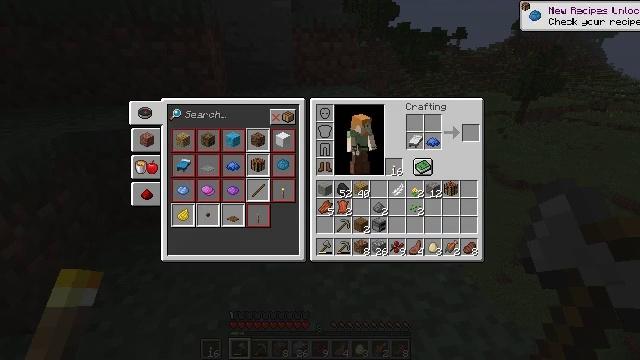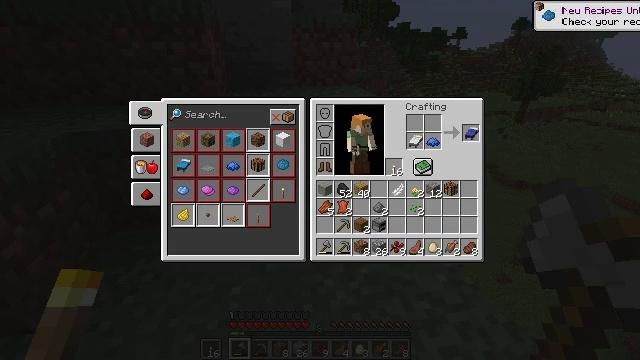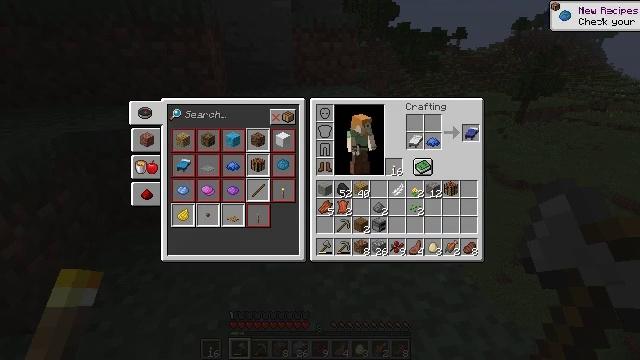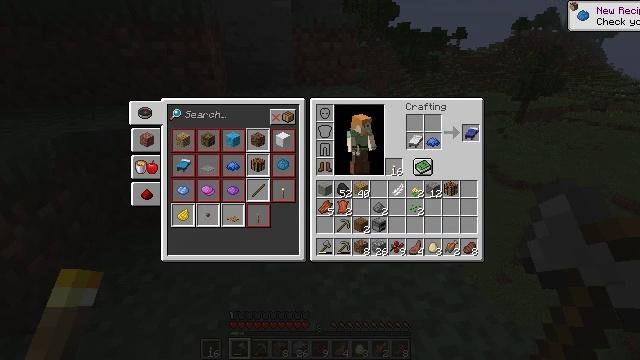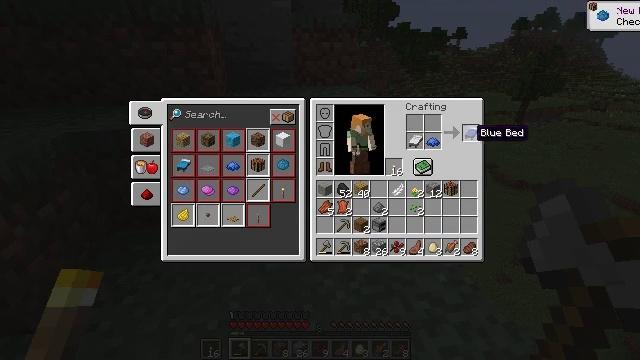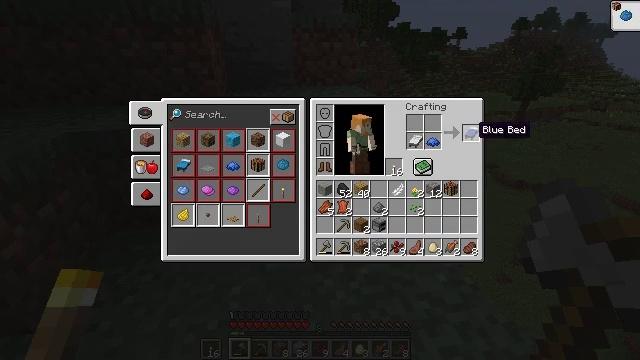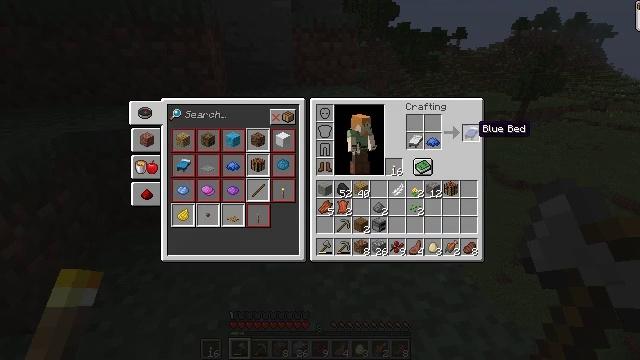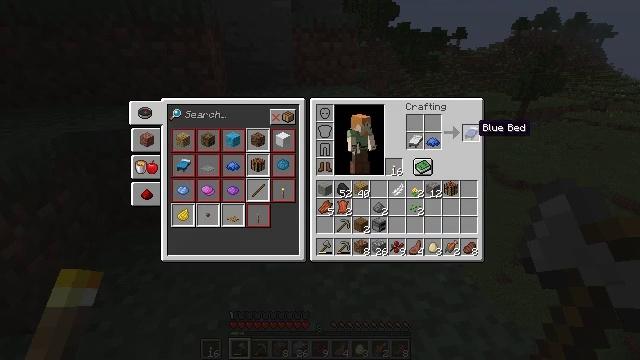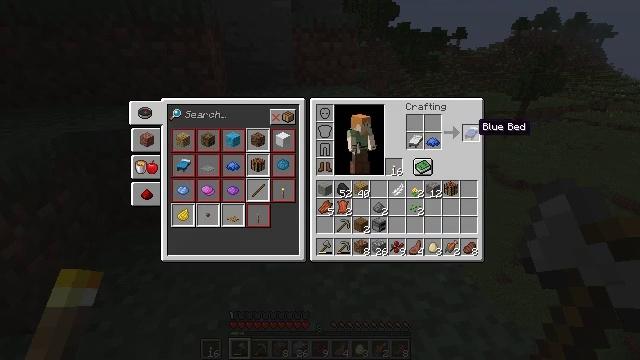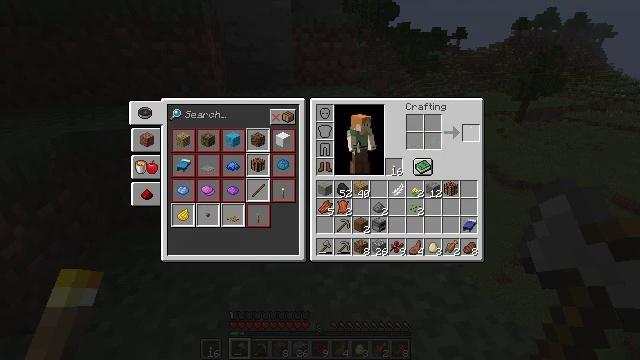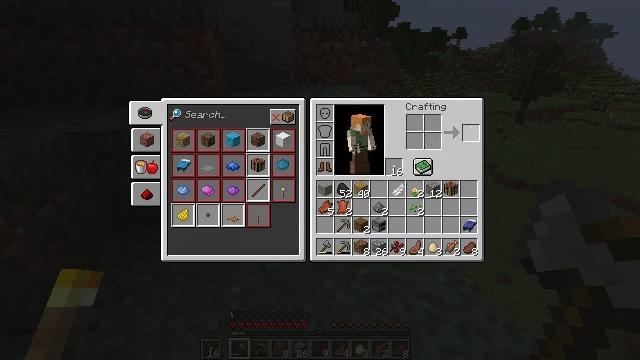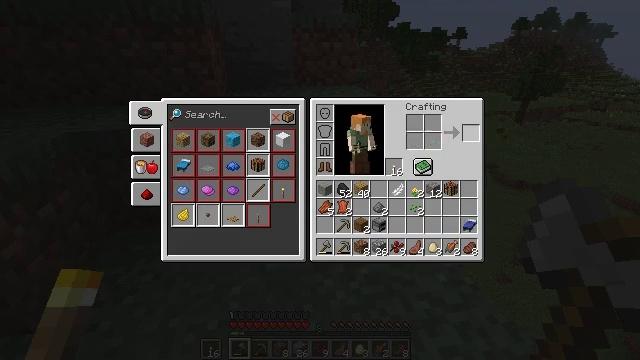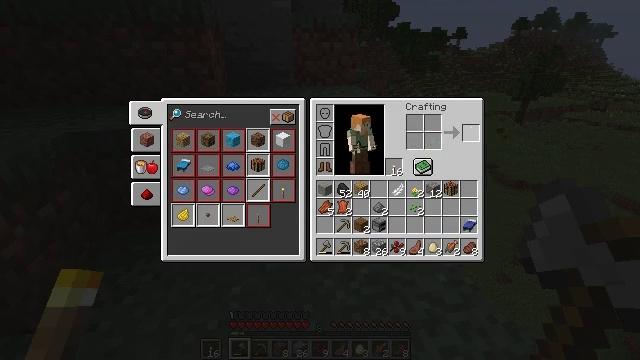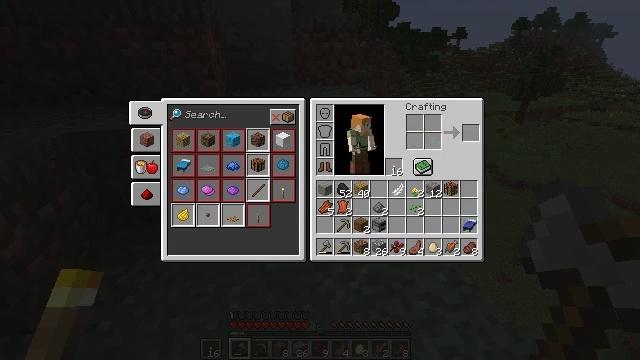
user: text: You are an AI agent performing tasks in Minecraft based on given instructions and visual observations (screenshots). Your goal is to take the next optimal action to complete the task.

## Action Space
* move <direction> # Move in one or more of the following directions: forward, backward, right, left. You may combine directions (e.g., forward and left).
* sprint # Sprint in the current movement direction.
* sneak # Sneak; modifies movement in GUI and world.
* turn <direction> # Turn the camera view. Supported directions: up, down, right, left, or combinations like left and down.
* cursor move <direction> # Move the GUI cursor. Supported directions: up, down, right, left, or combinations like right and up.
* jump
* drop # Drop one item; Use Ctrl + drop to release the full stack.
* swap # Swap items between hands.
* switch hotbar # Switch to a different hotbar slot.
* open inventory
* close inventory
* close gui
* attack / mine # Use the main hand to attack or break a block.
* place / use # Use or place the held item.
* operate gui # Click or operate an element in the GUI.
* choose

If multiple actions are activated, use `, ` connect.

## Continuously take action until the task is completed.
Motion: motion action
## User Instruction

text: Make a blue bed using wool and planks.
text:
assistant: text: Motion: no_op
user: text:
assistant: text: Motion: sneak
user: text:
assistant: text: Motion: sneak
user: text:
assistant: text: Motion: sneak
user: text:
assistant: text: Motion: sneak
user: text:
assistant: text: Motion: sneak
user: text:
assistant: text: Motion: sneak
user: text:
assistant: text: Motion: sneak
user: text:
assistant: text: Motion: sneak, operate gui
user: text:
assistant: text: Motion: sneak, operate gui
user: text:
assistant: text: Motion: sneak
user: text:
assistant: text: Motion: sneak
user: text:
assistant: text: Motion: no_op
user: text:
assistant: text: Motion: no_op